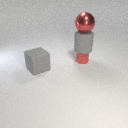
small red rubber cylinder below large gray rubber cylinder